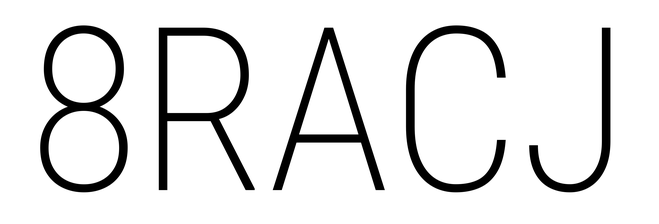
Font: Roboto_Condensed_ExtraLight